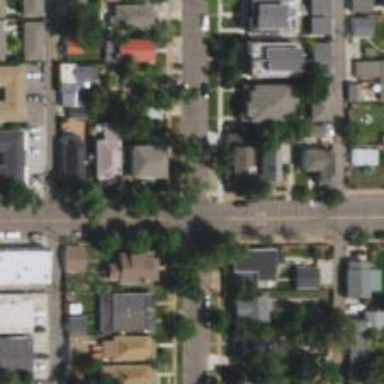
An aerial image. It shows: Residential road with asphalt surface and separate sidewalk.